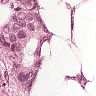
Metastatic tissue present: yes